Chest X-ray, AP view. Patient: 25 years old, sex F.
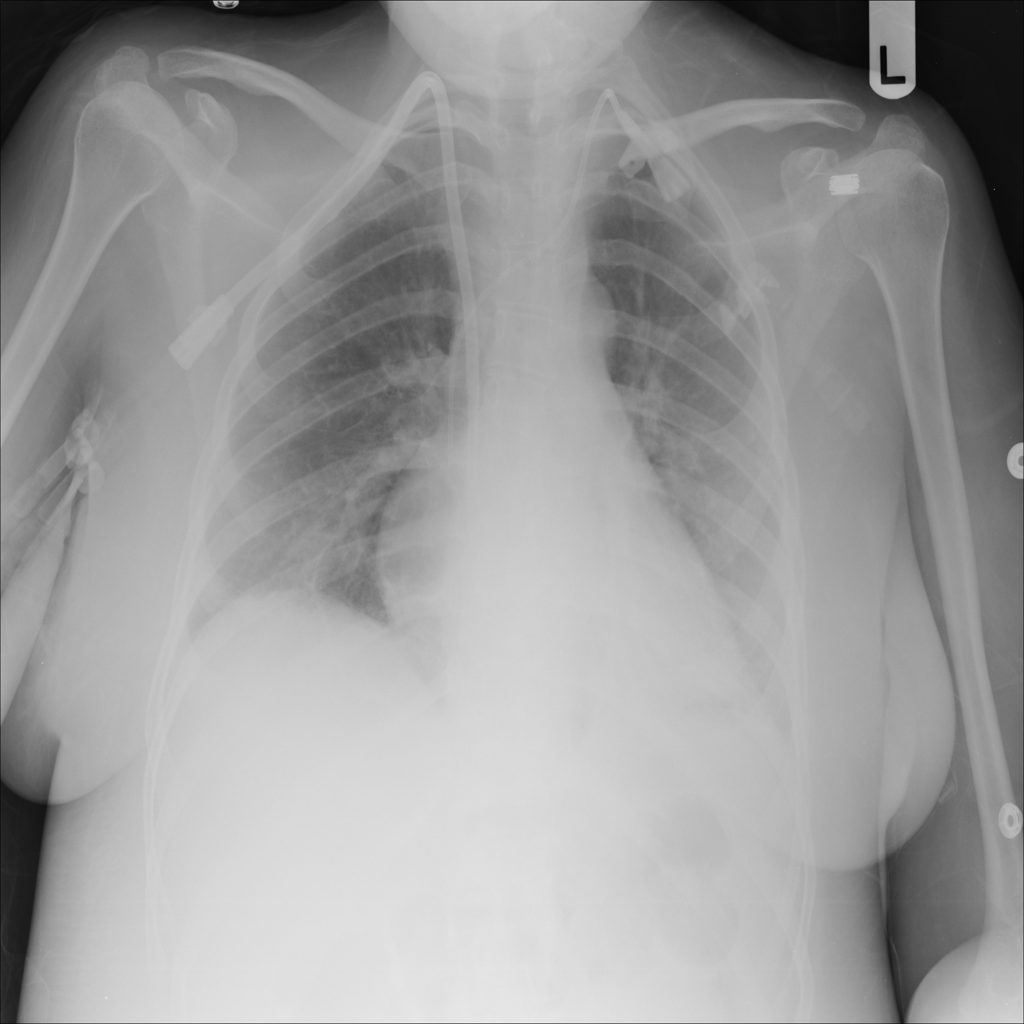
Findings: Atelectasis, Consolidation